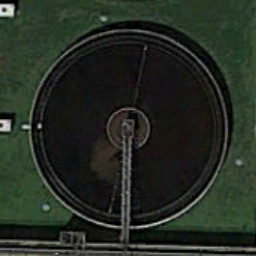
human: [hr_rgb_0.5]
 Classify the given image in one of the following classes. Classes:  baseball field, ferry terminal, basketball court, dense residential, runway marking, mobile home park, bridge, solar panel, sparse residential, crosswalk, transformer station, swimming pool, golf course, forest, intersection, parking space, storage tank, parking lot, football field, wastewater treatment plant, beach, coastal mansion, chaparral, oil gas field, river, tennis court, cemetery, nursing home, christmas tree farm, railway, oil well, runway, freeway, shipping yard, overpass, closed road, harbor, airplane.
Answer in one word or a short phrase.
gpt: wastewater treatment plant